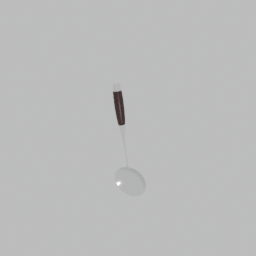
Label: tools